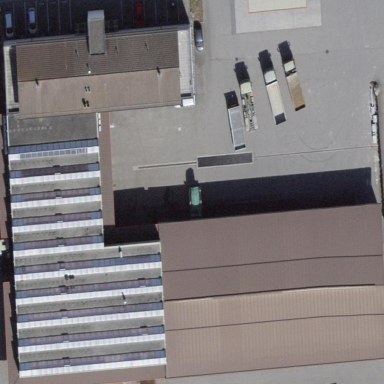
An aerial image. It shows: Industrial building.